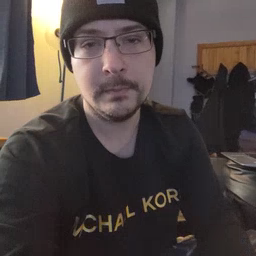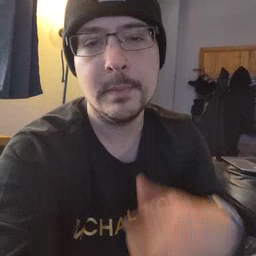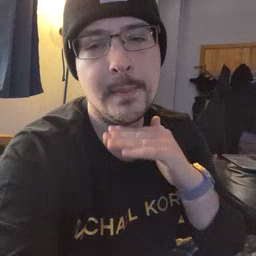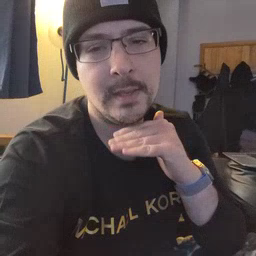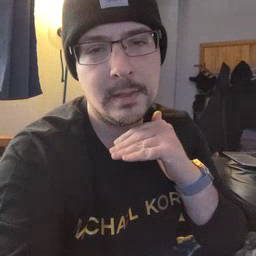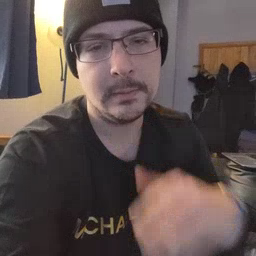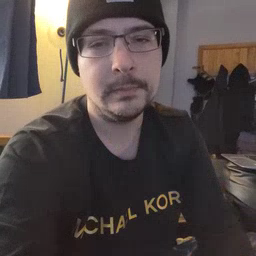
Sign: pig